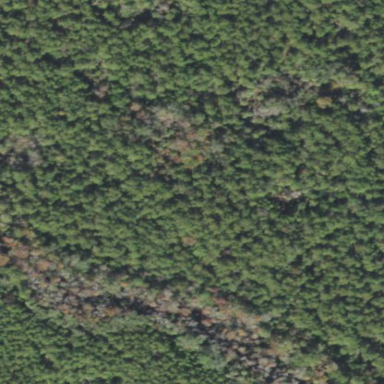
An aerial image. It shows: Mixed woodland with various types of leaves.